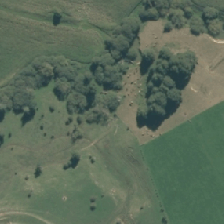
Land cover: herbaceous_freshwater_vege